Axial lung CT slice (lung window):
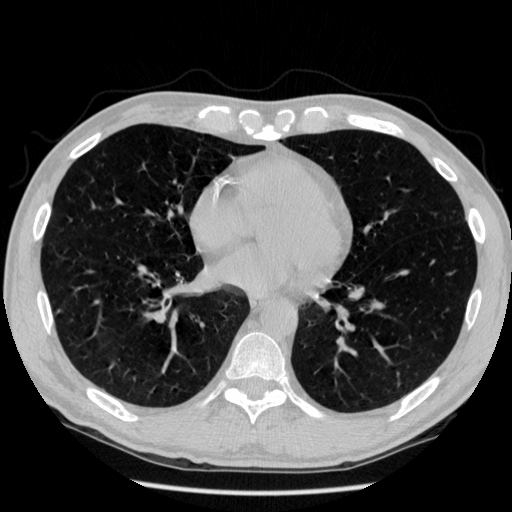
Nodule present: no